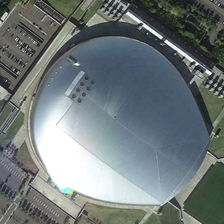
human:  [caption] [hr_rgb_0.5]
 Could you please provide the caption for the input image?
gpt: many green trees and several parking lots are around an almost circle silver gray building .

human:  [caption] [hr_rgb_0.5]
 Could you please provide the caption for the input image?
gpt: many green trees and several parking lots are around an almost circle silver gray building .

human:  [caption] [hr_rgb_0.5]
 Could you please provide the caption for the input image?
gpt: many green trees and several parking lots are around an almost circle silver gray building .

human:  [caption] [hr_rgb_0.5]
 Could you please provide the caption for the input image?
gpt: many green trees and several parking lots are around an almost circle silver gray building .

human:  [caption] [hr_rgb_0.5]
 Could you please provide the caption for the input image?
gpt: many green trees and several parking lots are around an almost circle silver gray building .